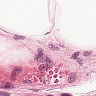
Metastatic tissue present: no